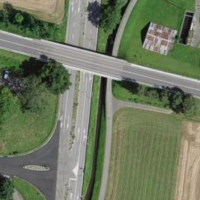
EUNIS habitat code: 55
Species observed at this site:
Milvus milvus